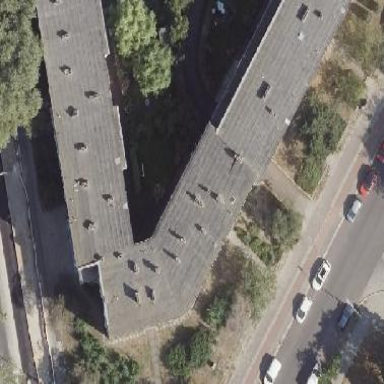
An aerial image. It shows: Apartment building with flat roof.